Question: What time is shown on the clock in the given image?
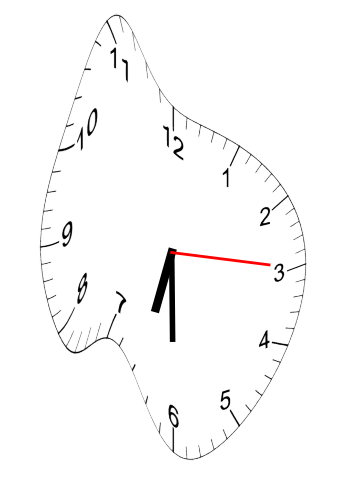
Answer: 06:30:15